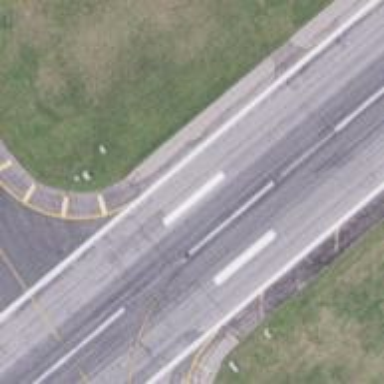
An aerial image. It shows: Runway surface made of asphalt at airport.